Field crop: maize
Growth stage: 2
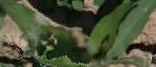
Species: maize